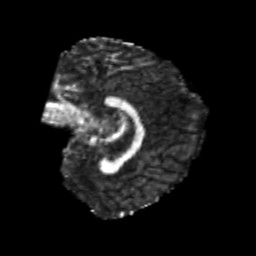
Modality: FA
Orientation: sagittal
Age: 23
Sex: female
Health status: healthy
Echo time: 0.074 s